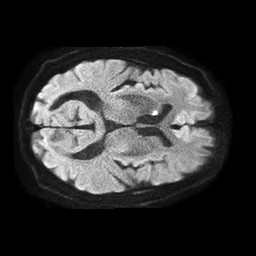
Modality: TRACE
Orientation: axial
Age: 76
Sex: male
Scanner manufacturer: philips
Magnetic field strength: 1.5 T
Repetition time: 4.6 s
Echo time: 0.08631 s